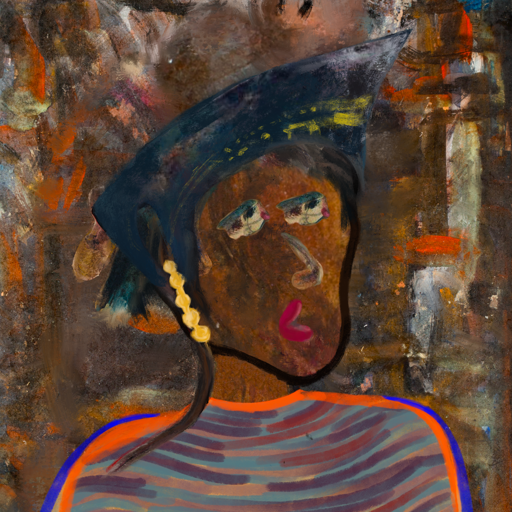
Background: GypsyQueen, Head And Neck Side: Mosgoul, Face Side: Pipe, Bust: Experience, Hair Side: Pipe, Head Accessory: Irani, Second Necklace: Blank, Necklace: Blank, Baby: Blank